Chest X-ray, PA view. Patient: 17 years old, sex F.
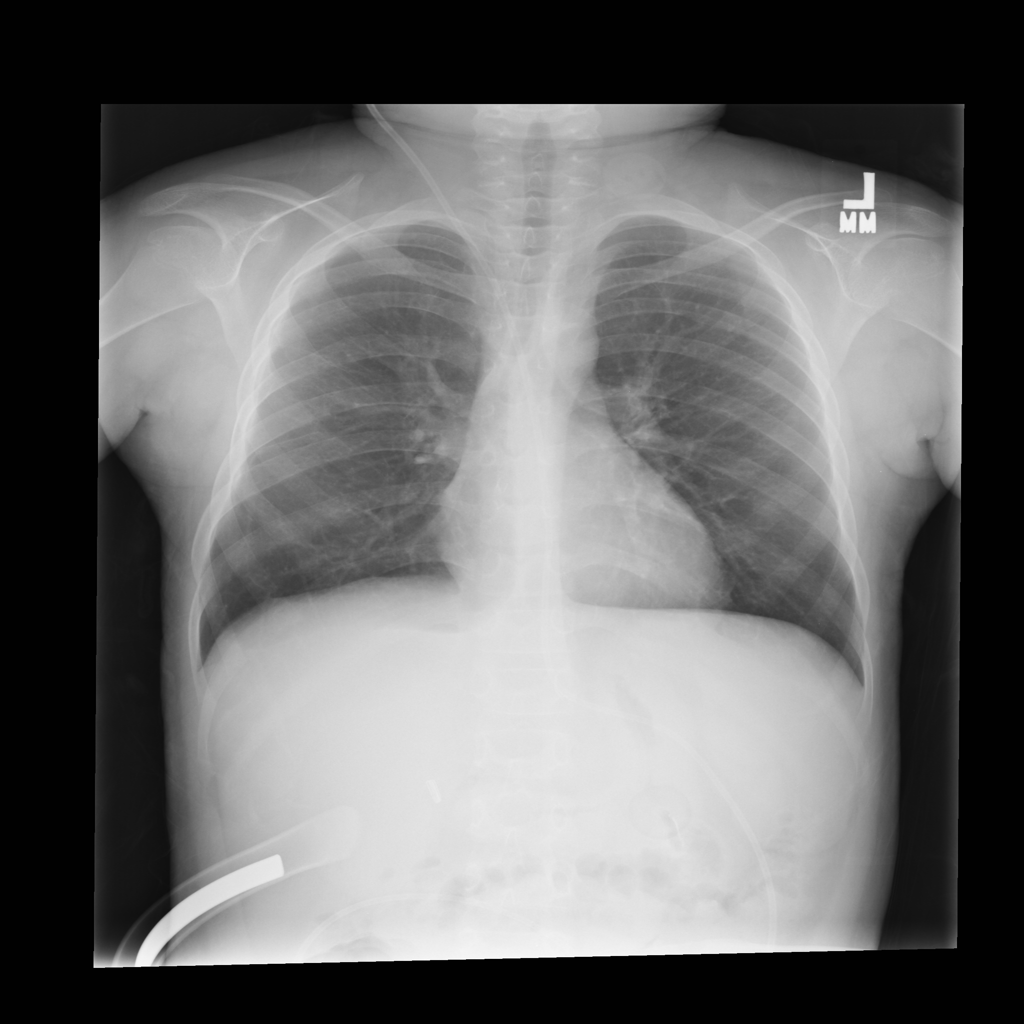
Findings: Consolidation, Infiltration